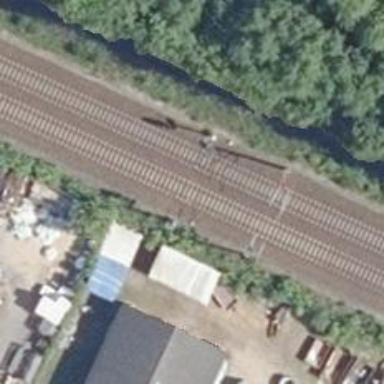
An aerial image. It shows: Railway track with contact lines for electrification.